Field crop: maize
Growth stage: 2
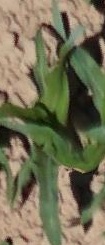
Species: maize